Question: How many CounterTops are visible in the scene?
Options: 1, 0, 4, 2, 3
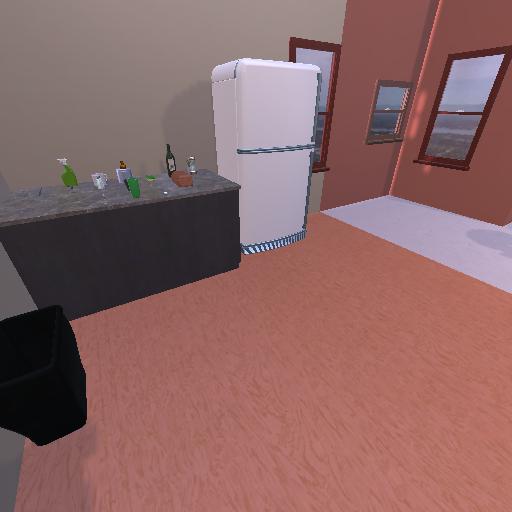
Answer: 1